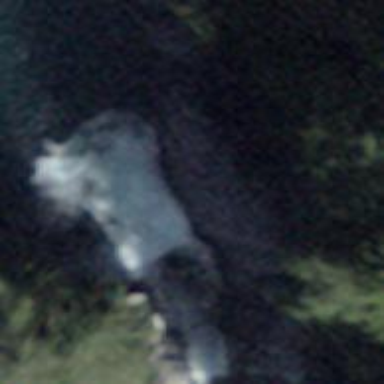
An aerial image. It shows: Beautiful waterfall in nature.